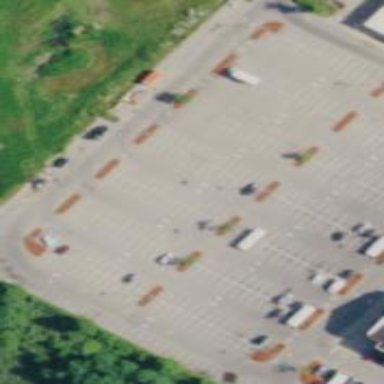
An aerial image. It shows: Trolley bay.